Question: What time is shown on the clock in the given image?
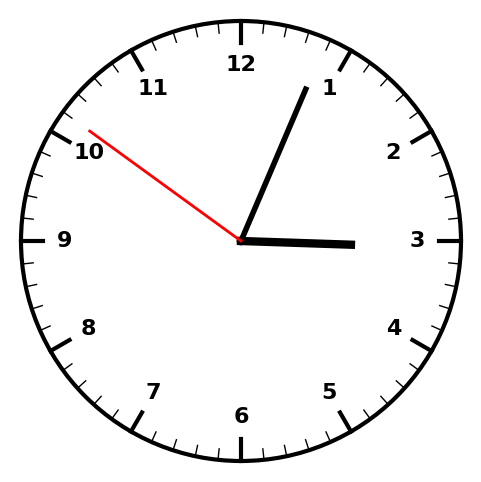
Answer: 03:03:51